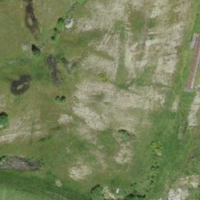
EUNIS habitat code: 25
Species observed at this site:
Lythrum salicaria
Veronica filiformis
Impatiens parviflora
Enallagma cyathigerum
Helix pomatia
Sambucus racemosa
Chiasmia clathrata
Sambucus nigra
Trifolium pratense
Urtica dioica
Ranunculus acris
Trifolium repens
Cardamine pratensis
Plagiodera versicolora
Tussilago farfara
Vicia cracca
Fragaria vesca
Rhagonycha fulva
Veronica chamaedrys
Gonepteryx rhamni
Alisma plantago-aquatica
Colias croceus
Lathyrus sylvestris
Dipsacus fullonum
Medicago lupulina
Lotus corniculatus
Clematis vitalba
Humulus lupulus
Melilotus albus
Primula veris
Campanula rotundifolia
Lamium galeobdolon
Frangula alnus
Quercus robur
Ajuga reptans
Plantago lanceolata
Euonymus europaeus
Veronica persica
Bellis perennis
Taraxacum officinale
Prunus spinosa
Hedera helix
Cornus sanguinea